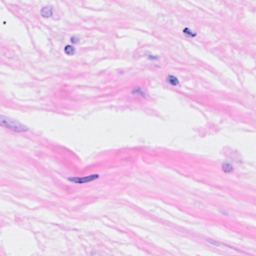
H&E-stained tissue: Breast